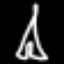
Label: The Eiffel Tower